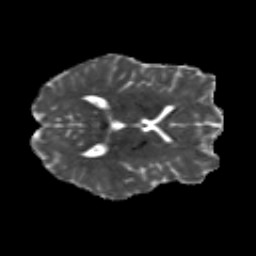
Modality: MD
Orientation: axial
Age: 18
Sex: male
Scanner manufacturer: siemens
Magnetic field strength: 3 T
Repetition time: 8.8 s
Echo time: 0.085 s